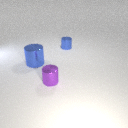
small purple metal cylinder in front of large blue metal cylinder